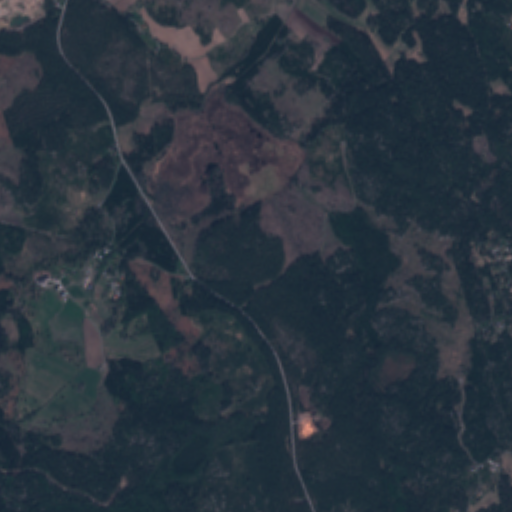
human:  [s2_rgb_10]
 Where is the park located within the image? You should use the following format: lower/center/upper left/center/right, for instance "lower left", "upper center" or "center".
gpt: The park is located in the center right of the image.
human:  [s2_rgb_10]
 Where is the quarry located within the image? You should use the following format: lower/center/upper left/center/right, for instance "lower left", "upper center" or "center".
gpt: The quarry is located in the upper left of the image.
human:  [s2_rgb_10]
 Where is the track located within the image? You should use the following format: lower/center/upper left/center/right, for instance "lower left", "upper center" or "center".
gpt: The track is located in the lower right of the image.
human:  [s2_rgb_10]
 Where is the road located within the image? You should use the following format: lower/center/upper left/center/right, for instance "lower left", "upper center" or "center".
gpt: There is no road in the image.